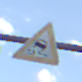
Verkehrszeichen: SchleuderOderRutschgefahr
Umgebung: Outdoor, Nature
Tageszeit: SunriseSunset
Wetter: PartlyCloudy
Licht: Natural
Jahreszeit: NotSpecified
Kontrast: LowContrast